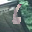
Label: 6